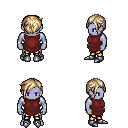
a pixel art fantasy rpg character, male body template, dark elf, purple skin, maroon tunic, gold greaves, white blonde pixie cut hairstyle, metal boots, four views (front, back, left, right), 2x2 character sprite sheet, small pixel art, hard edges, no anti-aliasing